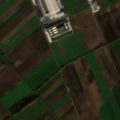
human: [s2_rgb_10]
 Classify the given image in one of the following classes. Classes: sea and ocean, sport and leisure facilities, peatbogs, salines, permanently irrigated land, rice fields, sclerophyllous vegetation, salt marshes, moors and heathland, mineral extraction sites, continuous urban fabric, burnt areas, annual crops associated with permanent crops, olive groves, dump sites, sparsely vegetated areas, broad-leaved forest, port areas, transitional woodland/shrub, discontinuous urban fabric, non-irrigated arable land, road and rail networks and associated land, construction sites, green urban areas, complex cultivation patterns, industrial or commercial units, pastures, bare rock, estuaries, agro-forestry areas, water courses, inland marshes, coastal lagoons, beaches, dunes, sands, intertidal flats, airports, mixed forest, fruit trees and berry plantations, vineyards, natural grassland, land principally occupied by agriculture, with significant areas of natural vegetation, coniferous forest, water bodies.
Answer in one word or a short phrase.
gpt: non-irrigated arable land